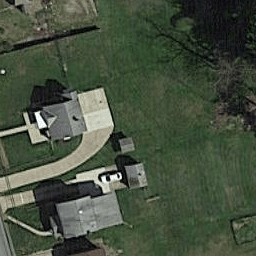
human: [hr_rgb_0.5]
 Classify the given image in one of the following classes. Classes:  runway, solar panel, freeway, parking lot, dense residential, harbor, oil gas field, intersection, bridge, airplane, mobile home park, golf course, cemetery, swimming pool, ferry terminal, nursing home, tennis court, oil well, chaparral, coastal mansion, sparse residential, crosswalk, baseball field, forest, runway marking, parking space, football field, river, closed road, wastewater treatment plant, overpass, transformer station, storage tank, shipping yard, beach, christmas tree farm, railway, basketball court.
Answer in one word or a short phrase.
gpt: sparse residential